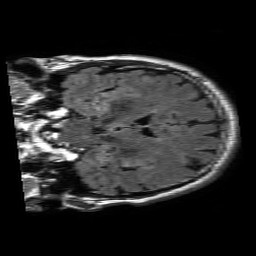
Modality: FLAIR
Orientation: coronal
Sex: male
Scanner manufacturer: philips
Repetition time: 11 s
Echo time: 0.125 s